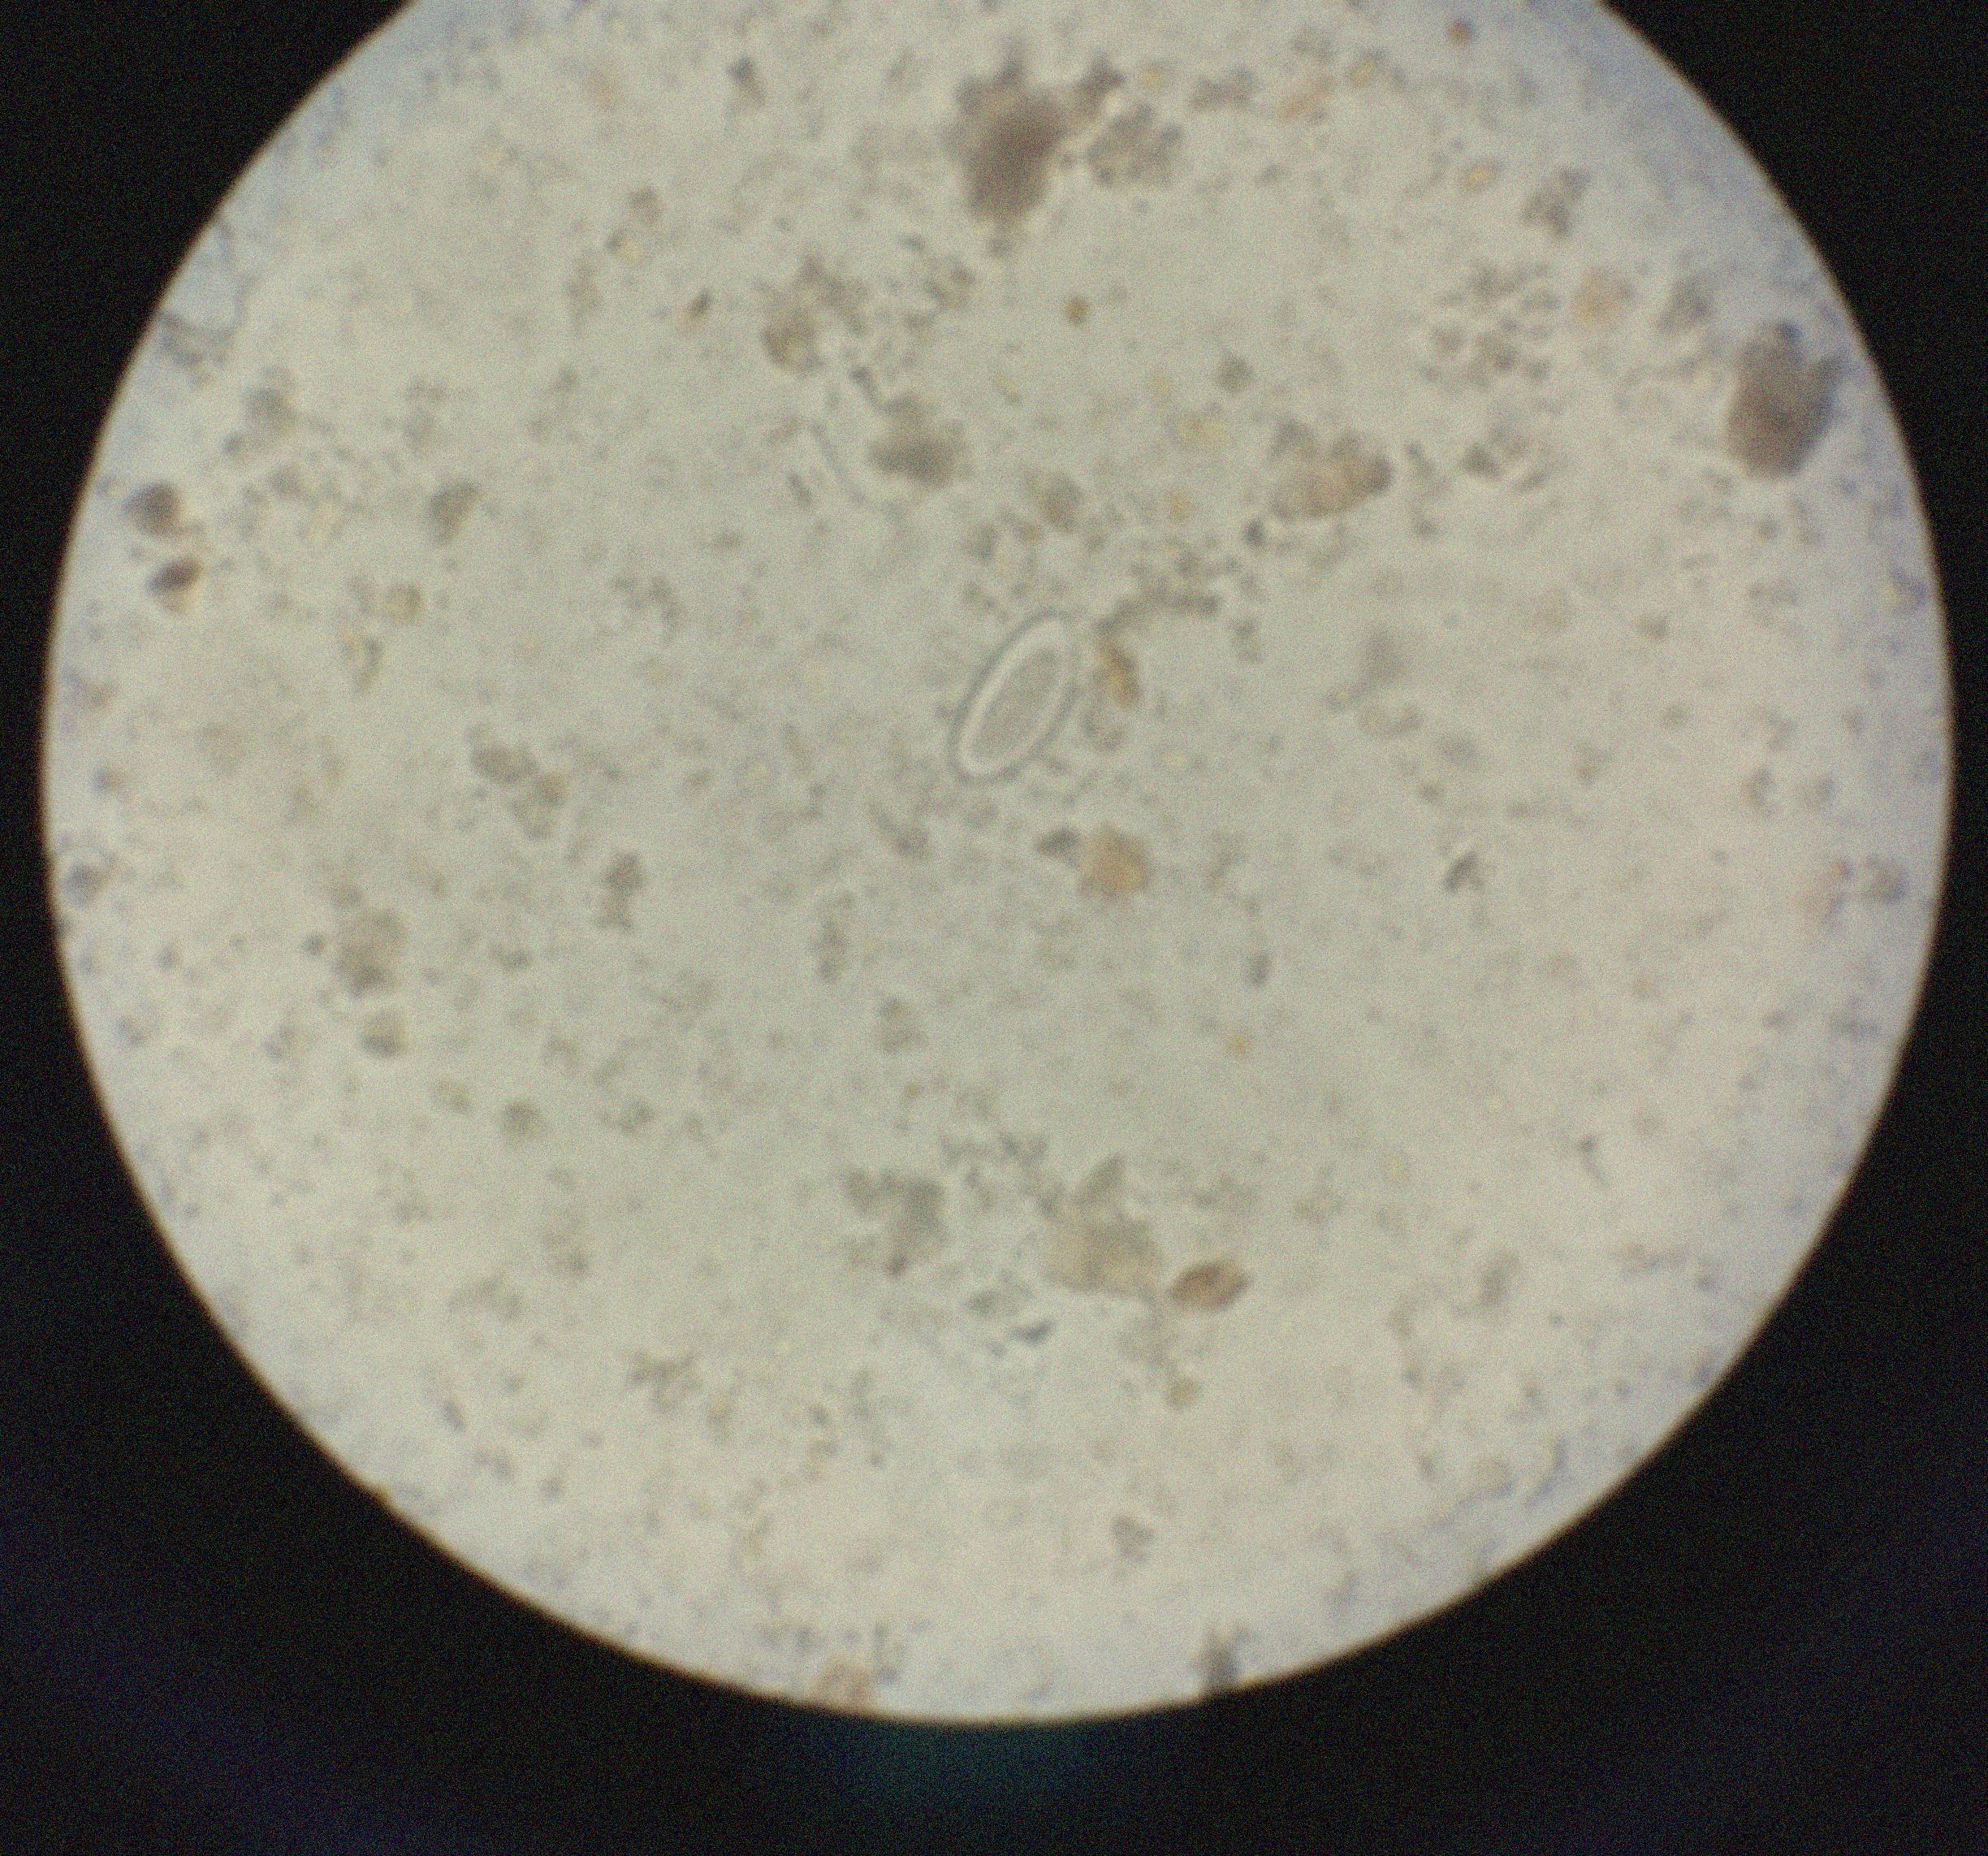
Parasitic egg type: Enterobius vermicularis